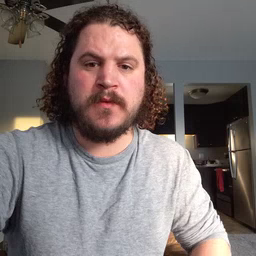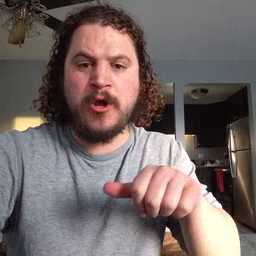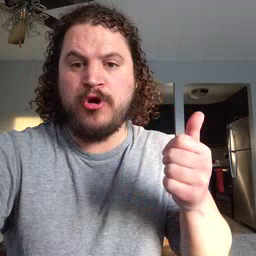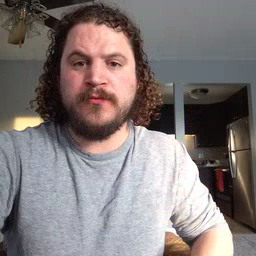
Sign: another